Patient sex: F
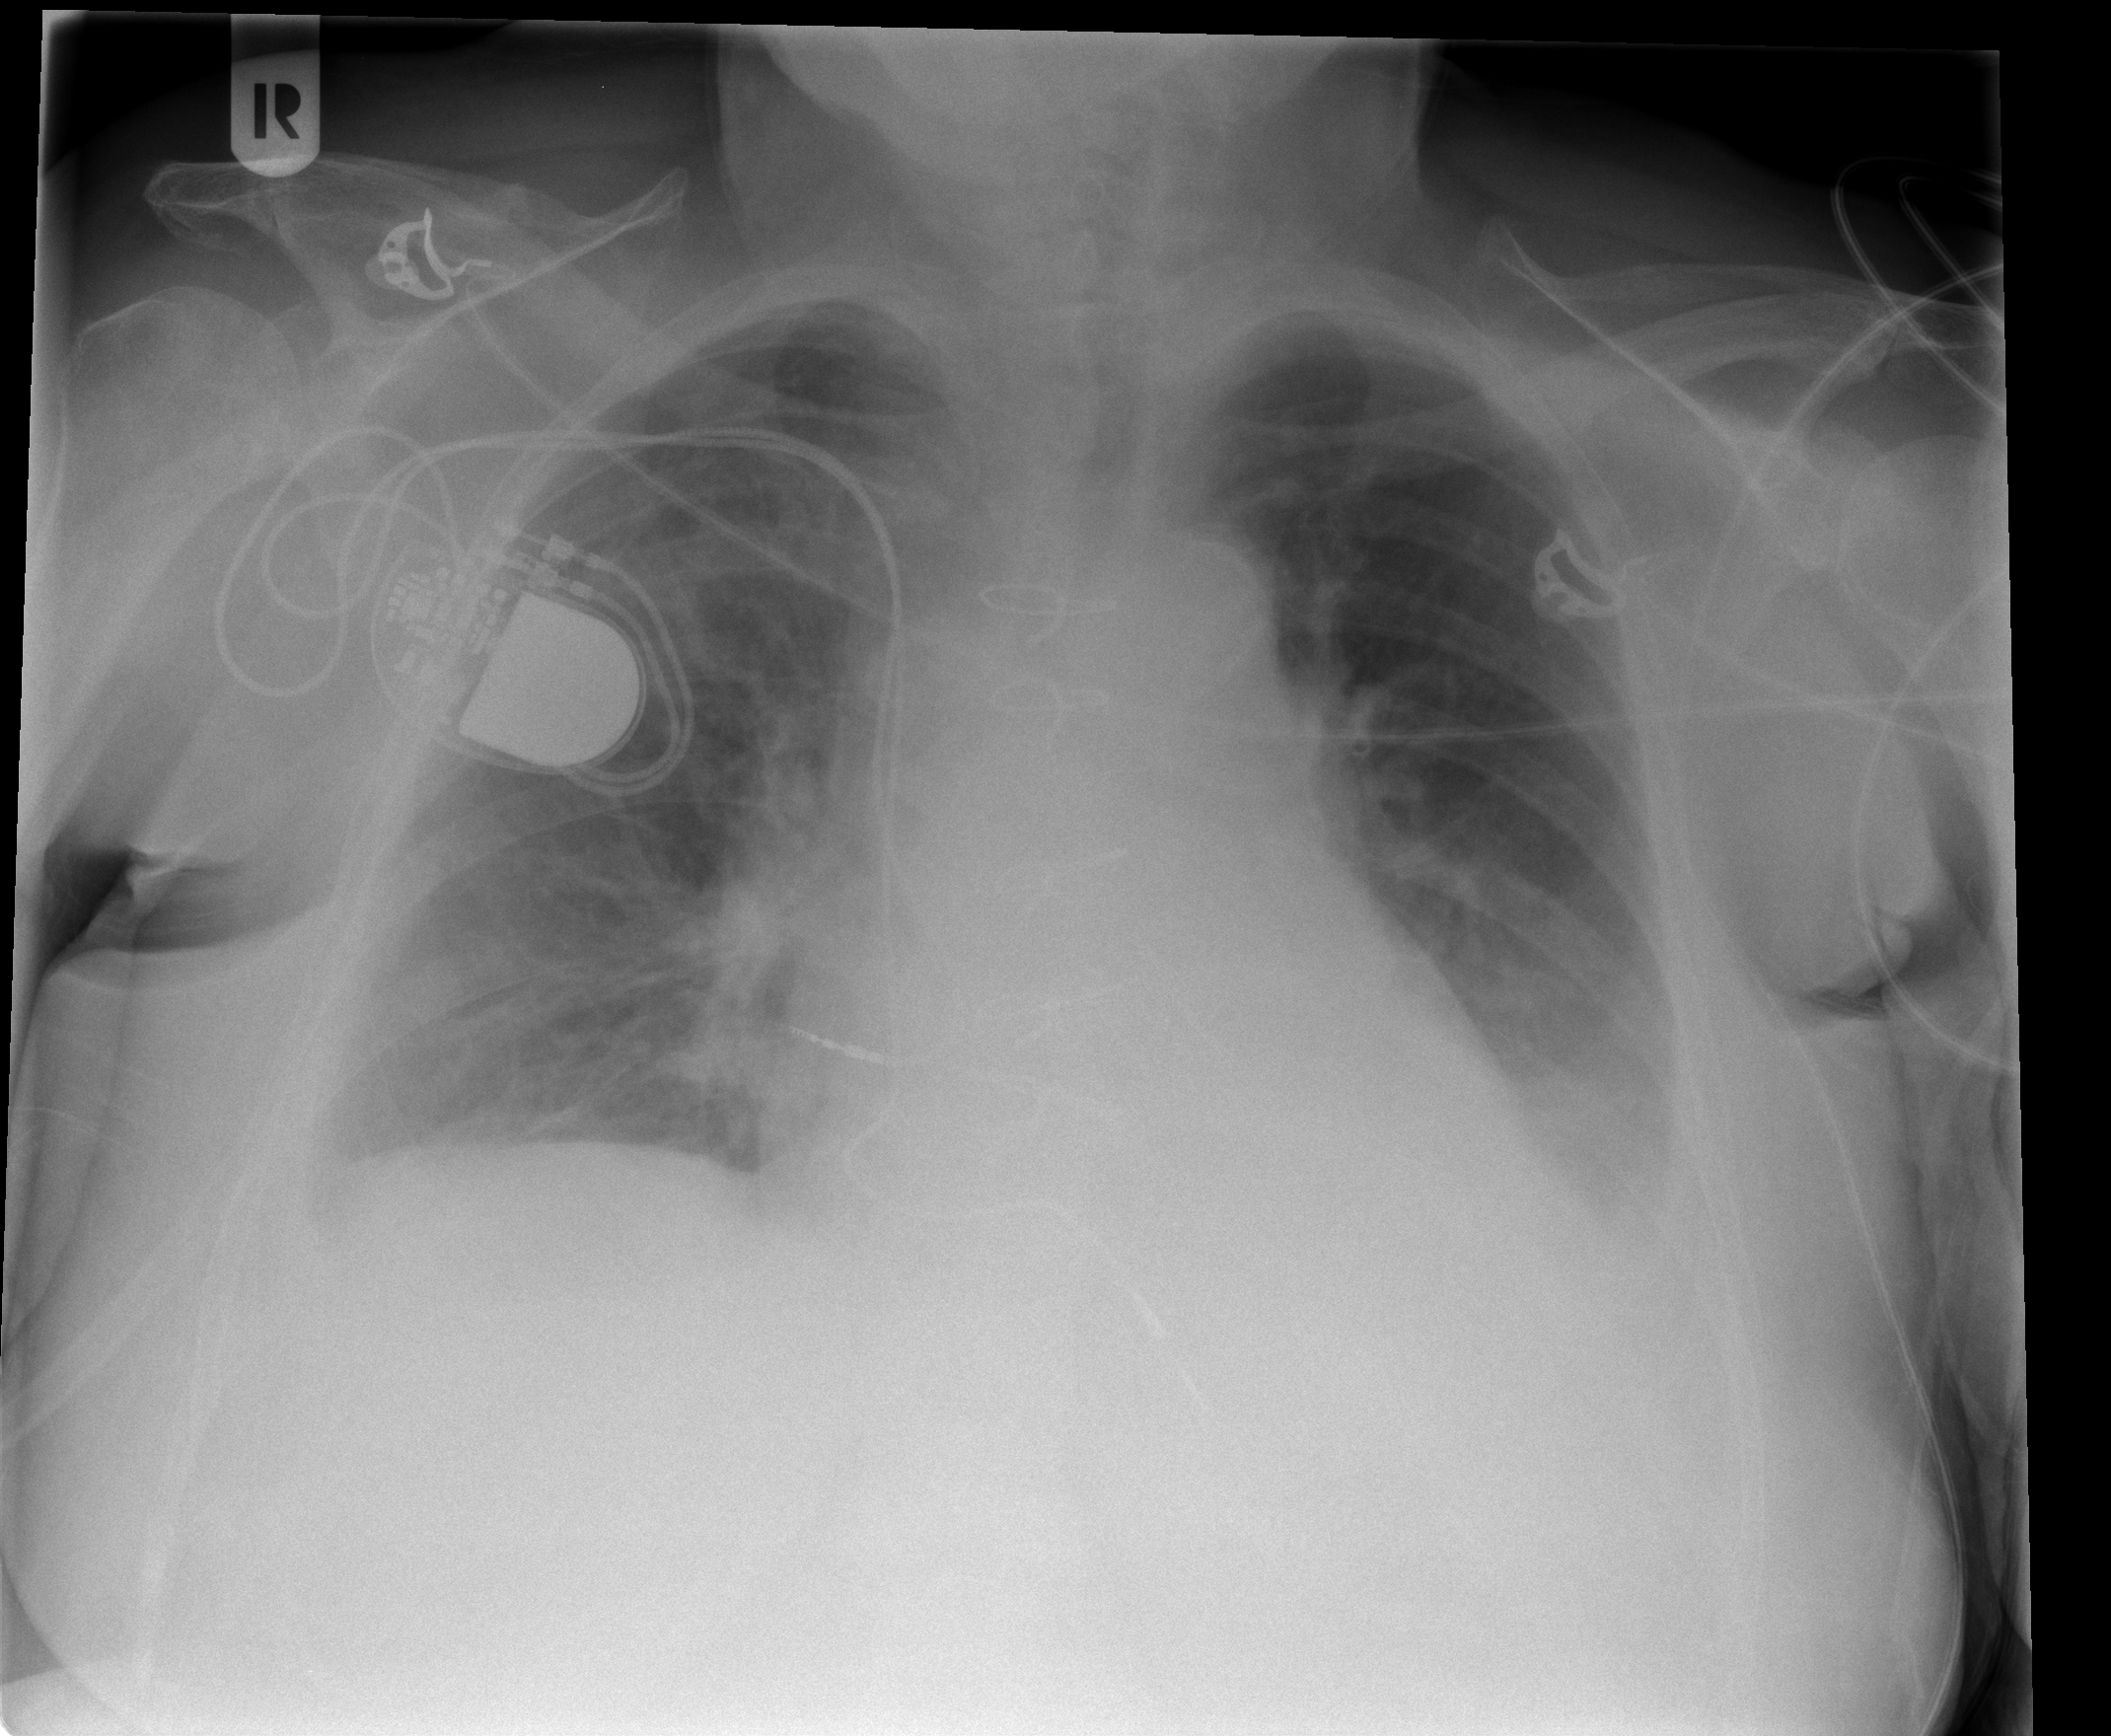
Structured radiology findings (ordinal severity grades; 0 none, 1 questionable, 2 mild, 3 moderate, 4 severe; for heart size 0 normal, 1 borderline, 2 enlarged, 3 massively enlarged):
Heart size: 0
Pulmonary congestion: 2
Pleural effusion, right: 1
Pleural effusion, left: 2
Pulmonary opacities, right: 0
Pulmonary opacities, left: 0
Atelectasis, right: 2
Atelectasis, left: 2